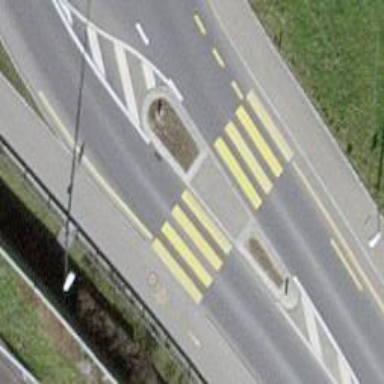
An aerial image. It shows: Primary highway with cycle track on the left side.